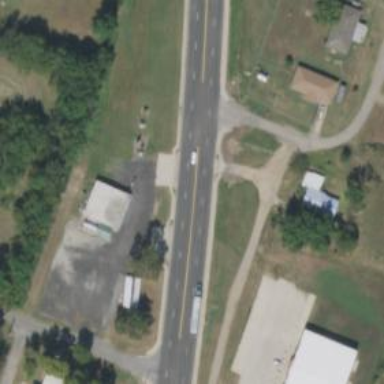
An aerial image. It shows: Trunk highway with separate sidewalks.